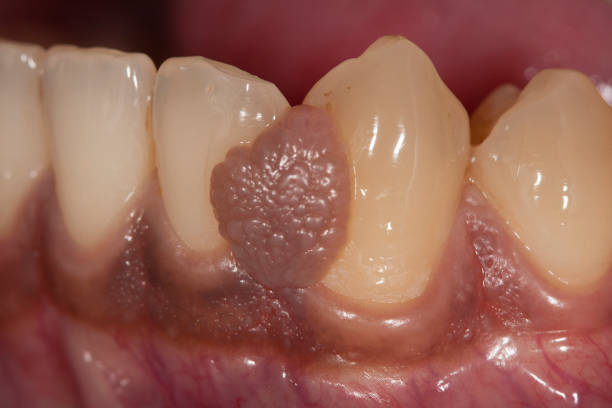
Condition: Gingivitis